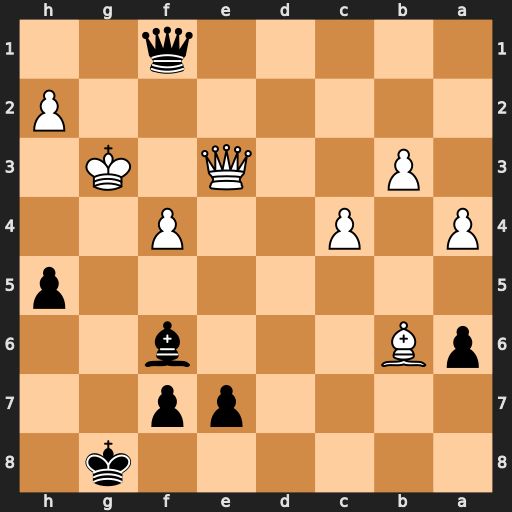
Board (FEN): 6k1/4pp2/pB3b2/7p/P1P2P2/1P2Q1K1/7P/5q2
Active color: b
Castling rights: -
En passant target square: -
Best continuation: h4+ Kg4 Qg2+